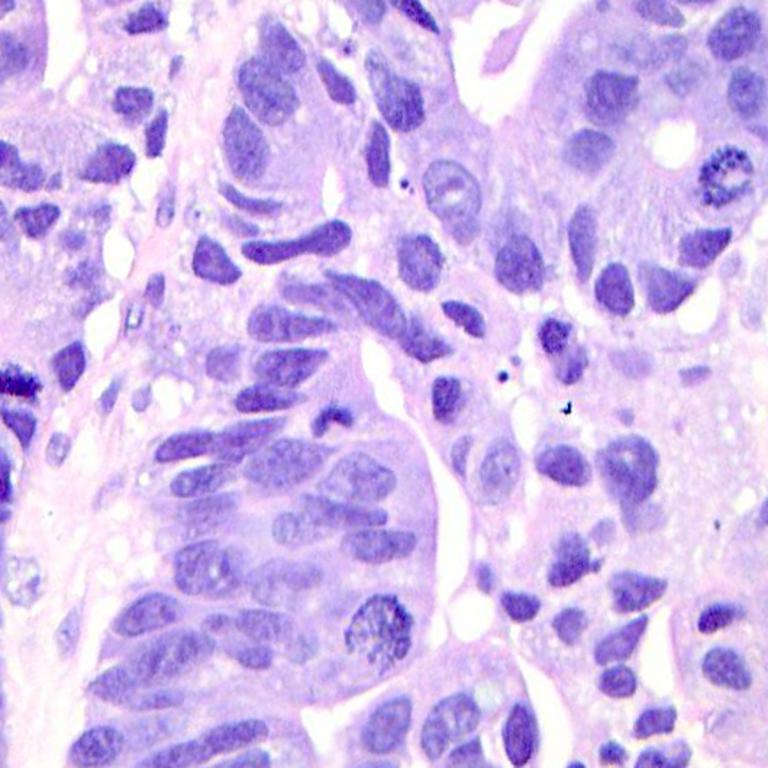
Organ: colon
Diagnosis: adenocarcinomas